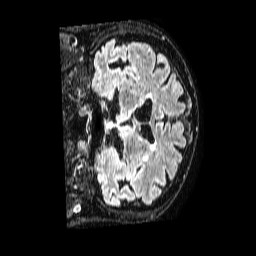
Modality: FLAIR
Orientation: coronal
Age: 62
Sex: male
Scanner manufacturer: philips
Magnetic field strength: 1.5 T
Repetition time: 4.8 s
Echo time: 0.3 s